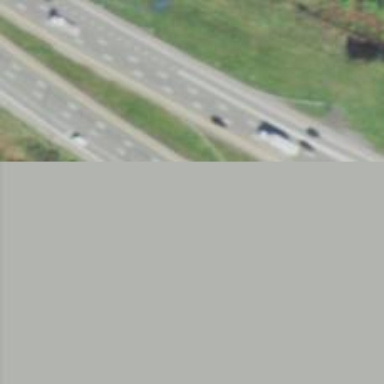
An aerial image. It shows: Motorway junction.